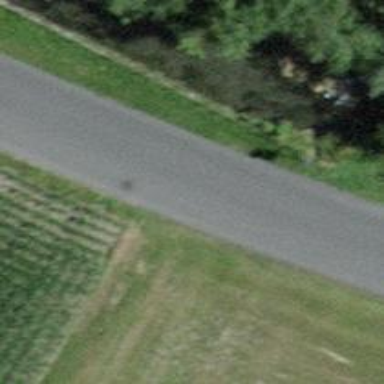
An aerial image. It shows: Tertiary road with asphalt surface.